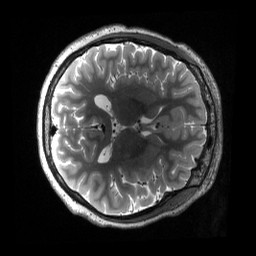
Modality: T2w
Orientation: axial
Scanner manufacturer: siemens
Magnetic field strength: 3 T
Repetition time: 3.2 s
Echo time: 0.563 s